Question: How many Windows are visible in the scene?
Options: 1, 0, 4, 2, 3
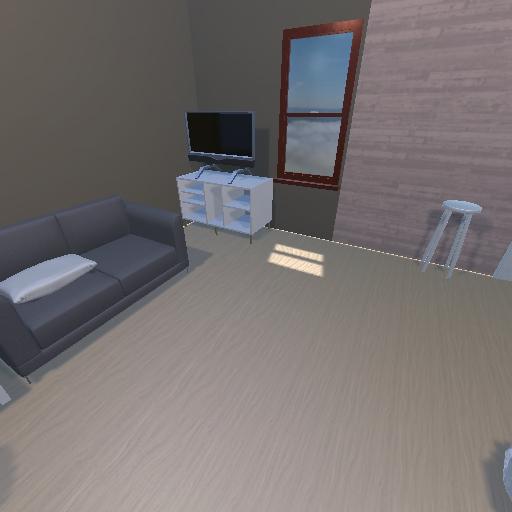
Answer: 1